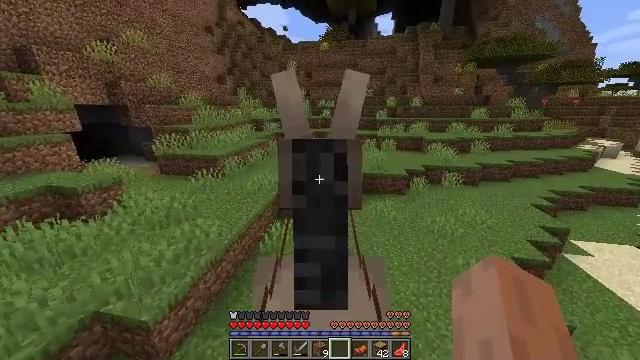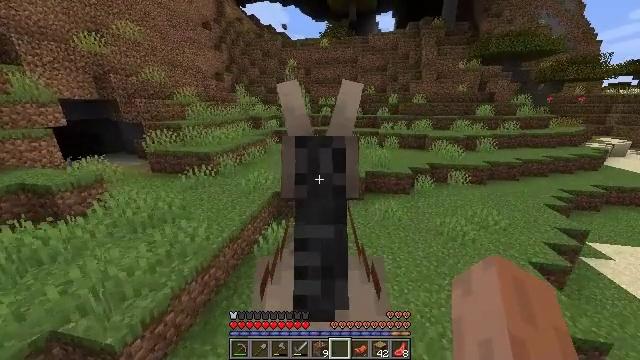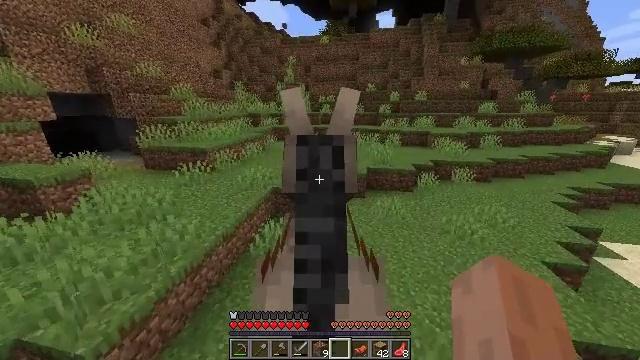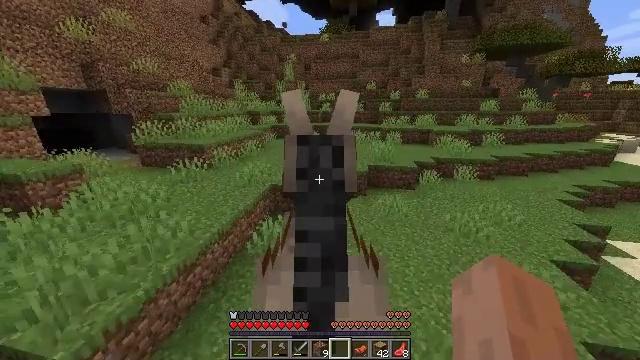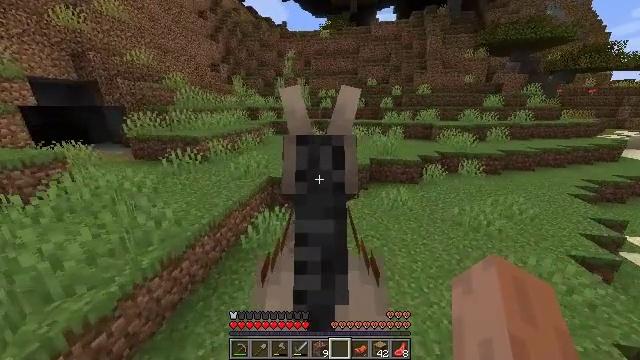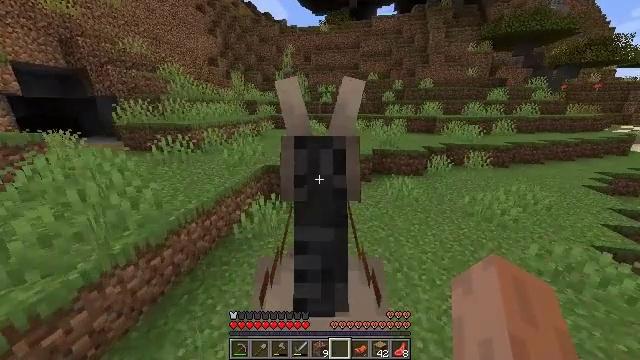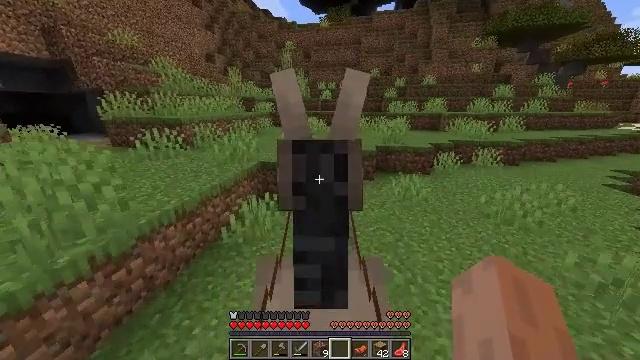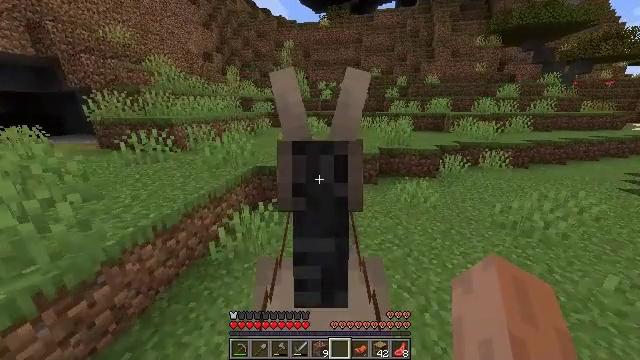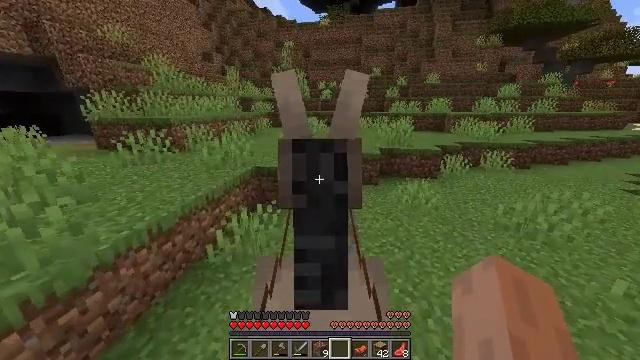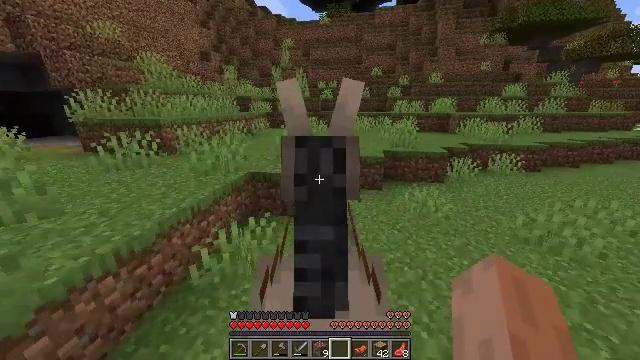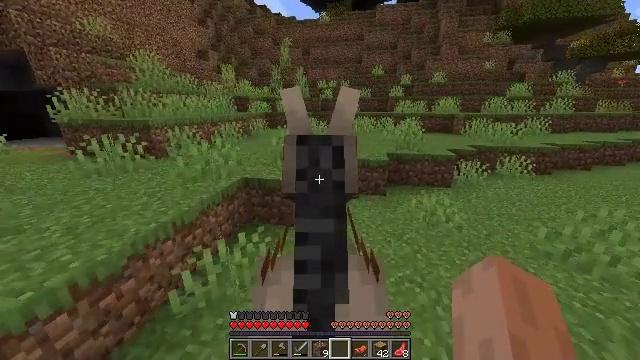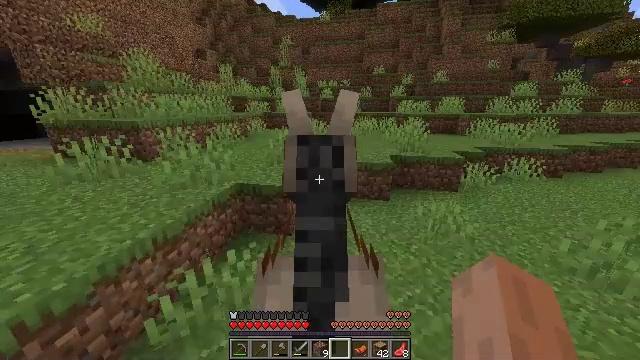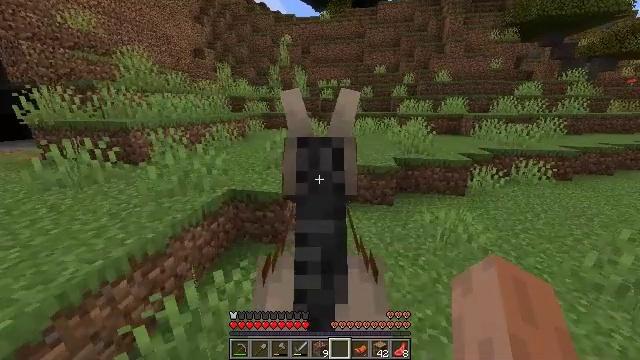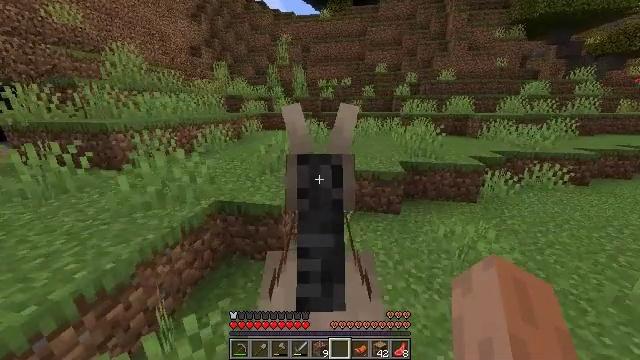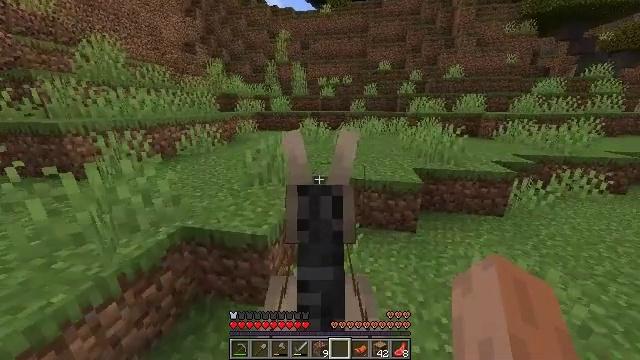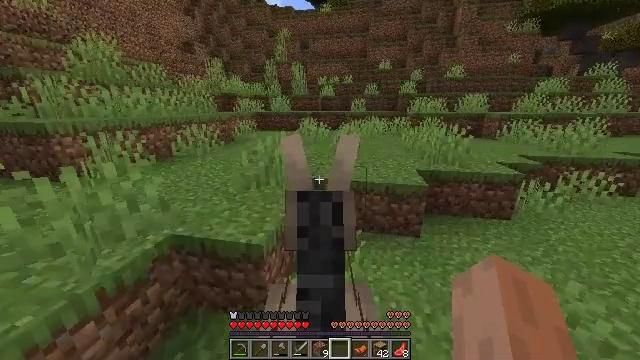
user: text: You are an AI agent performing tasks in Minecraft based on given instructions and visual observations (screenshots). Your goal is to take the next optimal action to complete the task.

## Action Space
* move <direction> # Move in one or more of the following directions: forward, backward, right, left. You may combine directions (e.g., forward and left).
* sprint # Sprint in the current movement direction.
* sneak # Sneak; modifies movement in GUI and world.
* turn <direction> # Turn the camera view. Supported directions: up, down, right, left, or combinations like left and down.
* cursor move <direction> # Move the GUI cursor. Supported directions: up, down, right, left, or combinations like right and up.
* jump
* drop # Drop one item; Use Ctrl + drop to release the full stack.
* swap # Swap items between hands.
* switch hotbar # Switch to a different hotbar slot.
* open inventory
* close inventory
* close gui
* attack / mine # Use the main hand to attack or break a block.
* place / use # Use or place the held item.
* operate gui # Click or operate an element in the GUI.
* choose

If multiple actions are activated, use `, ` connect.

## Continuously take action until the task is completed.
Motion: motion action
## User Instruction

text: Break the coarse dirt block.
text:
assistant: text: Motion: move forward, sprint
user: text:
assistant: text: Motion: move forward, sprint
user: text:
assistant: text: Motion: move forward, sprint
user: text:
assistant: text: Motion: move forward, sprint
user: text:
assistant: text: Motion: move forward, sprint
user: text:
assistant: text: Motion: move forward, sprint
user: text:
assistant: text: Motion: move forward, sprint
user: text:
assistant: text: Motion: move forward, sprint
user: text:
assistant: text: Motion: move forward, sprint
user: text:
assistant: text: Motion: move forward, sprint
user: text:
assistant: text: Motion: move forward, sprint
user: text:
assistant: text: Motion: move forward, sprint
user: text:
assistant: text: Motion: move forward, sprint
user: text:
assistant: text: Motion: move forward, sprint
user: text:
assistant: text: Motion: move forward, sprint
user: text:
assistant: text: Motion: move forward, sprint
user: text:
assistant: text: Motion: move forward, sprint
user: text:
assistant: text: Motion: move forward, sprint
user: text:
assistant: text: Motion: move forward, sprint
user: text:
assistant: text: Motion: move forward, sprint
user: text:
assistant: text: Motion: move forward, sprint
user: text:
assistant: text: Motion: move forward, sprint
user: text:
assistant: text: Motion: move forward, sprint
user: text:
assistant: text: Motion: move forward, sprint
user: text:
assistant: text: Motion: move forward, sprint
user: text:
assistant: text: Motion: move forward, sprint
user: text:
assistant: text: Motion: move forward, sprint
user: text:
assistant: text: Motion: move forward, sprint
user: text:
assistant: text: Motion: move forward, sprint
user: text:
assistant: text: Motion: move forward, sprint